Question: I have to make dropdown always align center, according to the parent tag. Any help would be greatly appreciated.
The example is given below:

'Fiddle Link:' <URL>
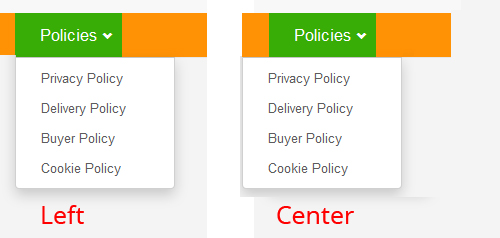
Answer: You can do something like this:
'''
#menu {
border-bottom: 1px solid #DDD;
color: #fff;
display: block;
float: right;
height: 18pt;
line-height: 18pt;
list-style-type: none;
text-transform: uppercase;
width: 100%;
font-size:14px;
position:absolute;
}
#menu > li{
background-color: #003399;
border: 1px solid #DDD;
margin-top:-1px;
float: right;
position: relative;
margin-left: 1%;
padding-left: 2%;
padding-right: 2%;
}
#menu li:hover {
opacity: 0.8;
}
#menu li .wrapper .submenu {
display: block;
margin-left: 50%;
width:100%;
}
#menu li .wrapper {
display: block;
position: absolute;
top: 19pt;
right: 50%; /*this will center the div*/
white-space: nowrap;
}
#menu li:hover .wrapper .submenu {
display: block;
}
.submenu li {
display: inline-block;
padding-left: 1.5%;
white-space: nowrap;
opacity: 0.7;
}
.submenu li a {
padding-right: 3%;
padding-left: 3%;
background-color: #000;
display: inline-block;
}
#menu ul {
list-style-type:none;
list-style-image:none;
margin:0px;
padding:0px;
}
#menu li.topmenu {
float:left;
}
.topmenu a {
float:left;
width:110px;
text-align:center;
color:#C37000;
padding:1px 5px;
border-collapse:collapse;
font-weight:bold;
text-decoration:none;
margin:0;
}
.topmenu ul{
display:none;
}
.submenu a{
padding:1px 5px;
border:1px solid #C37000;
border-collapse:collapse;
color:#C37000;
font-weight:bold;
text-decoration:none;
background-color:#7F4800;
margin:0;
width:100%;
}
.submenu a:hover {
color:#4C4C4C;
background-color:#ffddbb !important;
}
.topmenu:hover ul {
display:block;
z-index:500;
}
'''
'''
<ul id="menu">
<li class="topmenu"><a href="#">Menu 1</a></li>
<li class="topmenu"><a href="#">Menu 2</a>
</li>
<li class="topmenu"><a href="#">Policies</a>
<div class="wrapper">
<ul >
<li class="submenu"><a>Field 1</a></li>
<li class="submenu"><a>Field 2</a></li>
<li class="submenu"><a>Field 3</a></li>
<li class="submenu"><a>Field 4</a></li>
</ul>
</div>
</li>
<li class="topmenu"><a href="#">Menu 4</a></li>
</ul>
'''